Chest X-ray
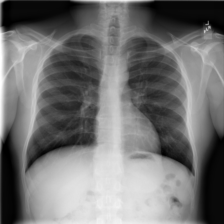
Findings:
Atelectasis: negative
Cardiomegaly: negative
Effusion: negative
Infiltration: negative
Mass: negative
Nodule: negative
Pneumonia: negative
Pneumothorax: negative
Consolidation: negative
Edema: negative
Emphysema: negative
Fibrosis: negative
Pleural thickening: negative
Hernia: negative